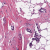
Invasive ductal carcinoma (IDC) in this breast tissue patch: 0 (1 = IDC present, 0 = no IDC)